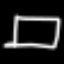
Label: square